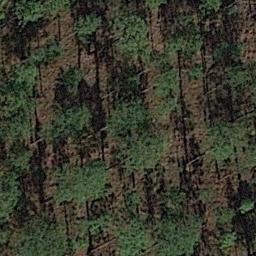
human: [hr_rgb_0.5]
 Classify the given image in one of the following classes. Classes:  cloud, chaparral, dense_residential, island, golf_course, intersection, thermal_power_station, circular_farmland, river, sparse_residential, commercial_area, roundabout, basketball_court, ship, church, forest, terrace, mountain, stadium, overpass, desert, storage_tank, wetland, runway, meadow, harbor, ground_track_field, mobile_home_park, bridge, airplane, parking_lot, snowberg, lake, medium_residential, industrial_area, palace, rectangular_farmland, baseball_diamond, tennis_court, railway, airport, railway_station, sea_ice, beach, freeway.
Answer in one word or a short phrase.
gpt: forest